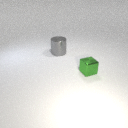
small green metal cube to the right of large gray metal cylinder